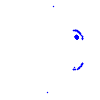
Particle: electron